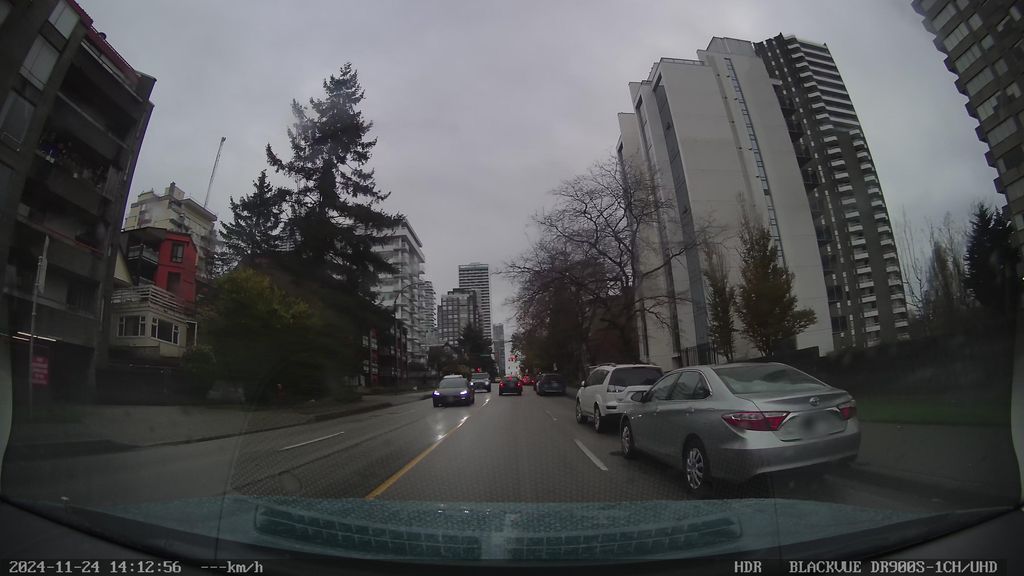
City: vancouver